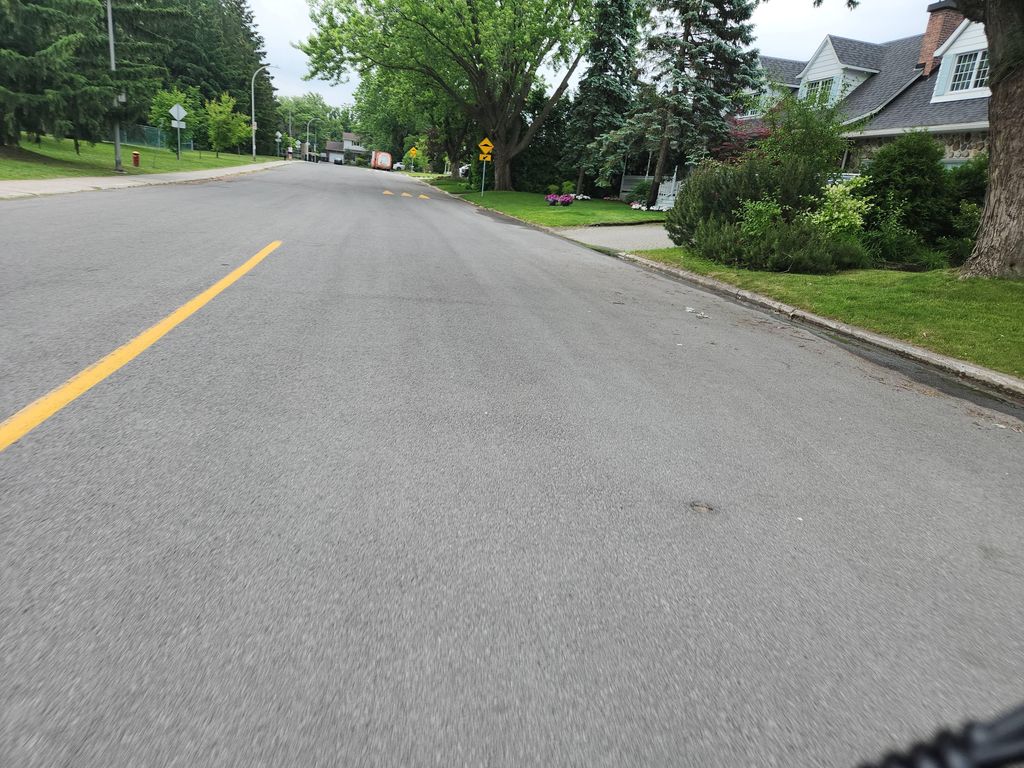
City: montreal